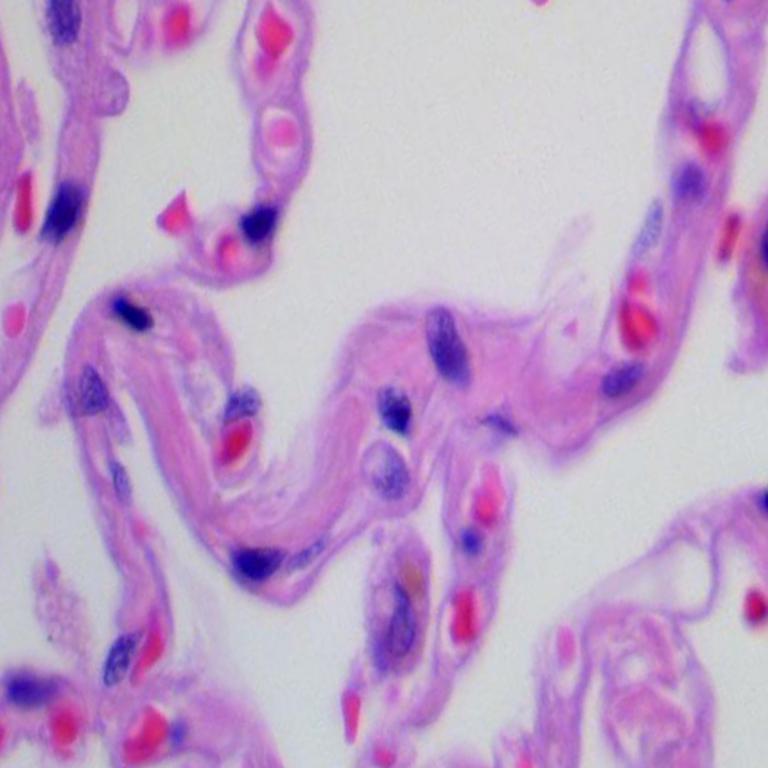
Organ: lung
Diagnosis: benign